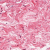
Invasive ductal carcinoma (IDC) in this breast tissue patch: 0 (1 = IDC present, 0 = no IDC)